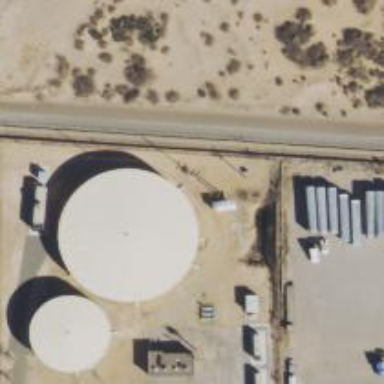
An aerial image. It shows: Building with storage tank.